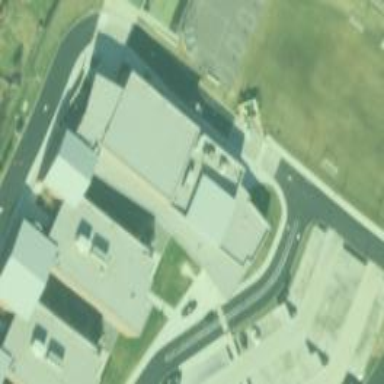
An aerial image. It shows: School.